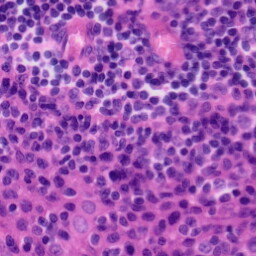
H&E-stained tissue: Tonsil